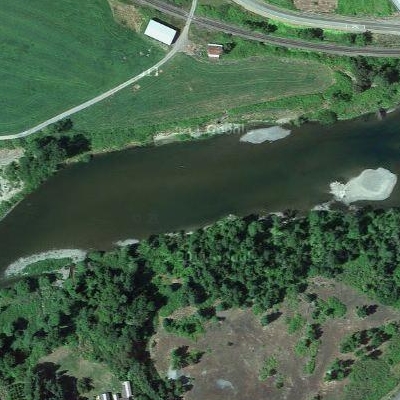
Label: dRiverLake